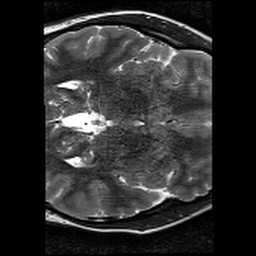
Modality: T2w
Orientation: axial